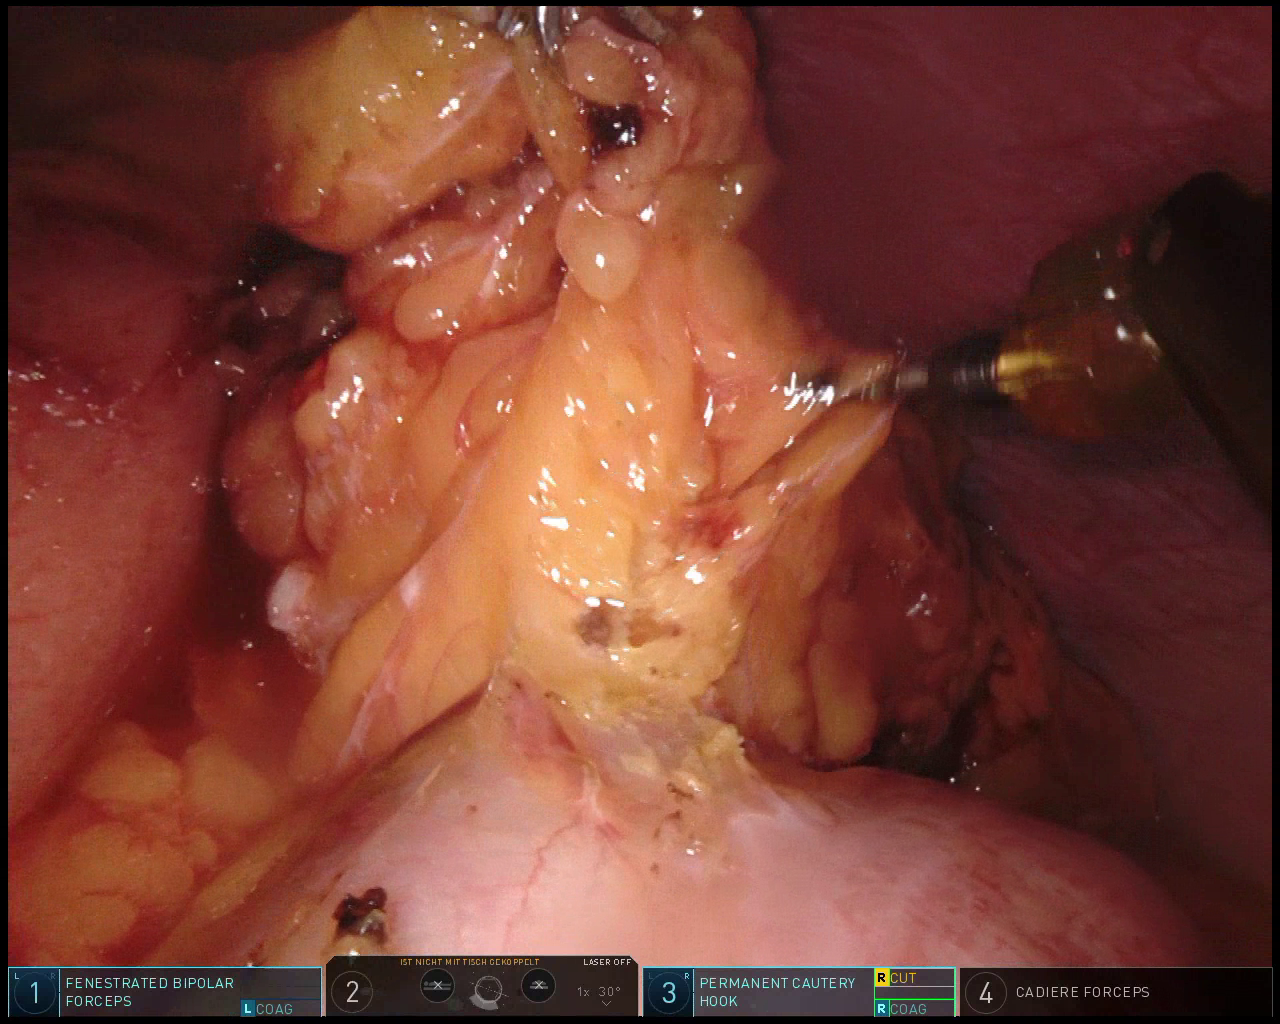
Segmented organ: stomach
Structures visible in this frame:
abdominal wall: yes
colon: yes
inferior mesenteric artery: no
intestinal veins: no
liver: no
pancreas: no
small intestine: no
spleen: no
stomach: yes
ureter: no
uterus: no
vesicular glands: no